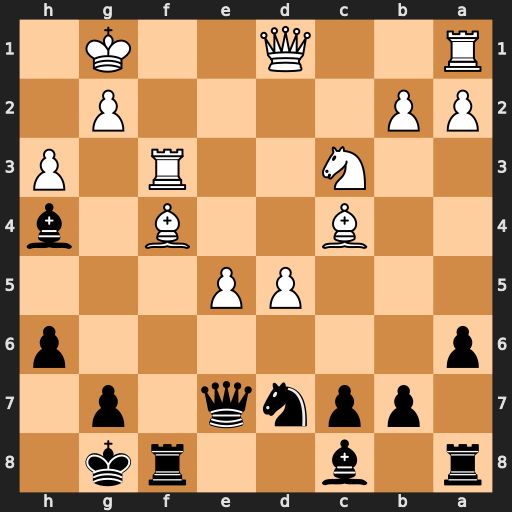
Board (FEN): r1b2rk1/1ppnq1p1/p6p/3PP3/2B2B1b/2N2R1P/PP4P1/R2Q2K1
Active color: b
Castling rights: -
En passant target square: -
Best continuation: Qc5+ Kh1 Qxc4